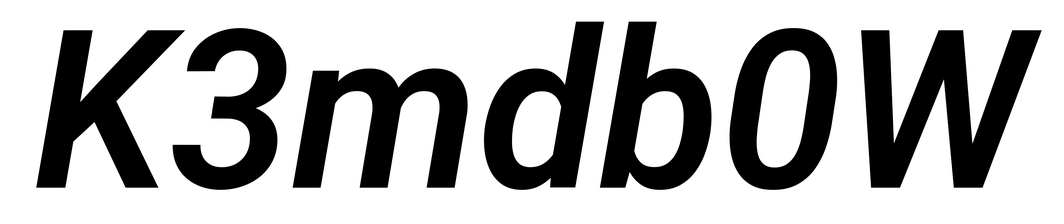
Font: Roboto-Italic_SemiBold_Italic